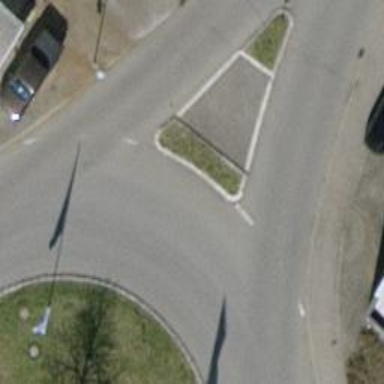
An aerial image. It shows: Unclassified road with asphalt surface leading to roundabout.